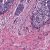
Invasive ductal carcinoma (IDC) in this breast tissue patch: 0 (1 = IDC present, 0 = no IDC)